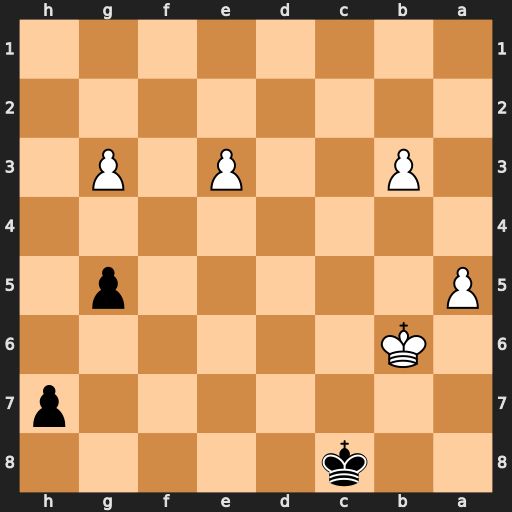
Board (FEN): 2k5/7p/1K6/P5p1/8/1P2P1P1/8/8
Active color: b
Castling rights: -
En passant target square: -
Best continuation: h5 Kc6 h4 a6 Kb8